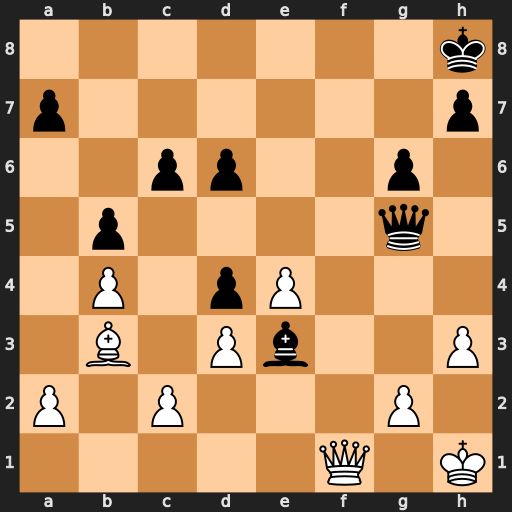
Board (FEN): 7k/p6p/2pp2p1/1p4q1/1P1pP3/1B1Pb2P/P1P3P1/5Q1K
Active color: w
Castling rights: -
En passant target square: -
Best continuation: Qf8#